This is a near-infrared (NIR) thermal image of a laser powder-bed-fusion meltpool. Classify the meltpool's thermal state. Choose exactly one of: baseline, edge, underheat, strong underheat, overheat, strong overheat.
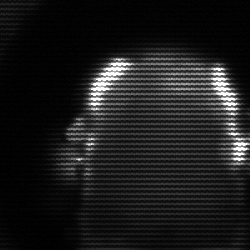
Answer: baseline